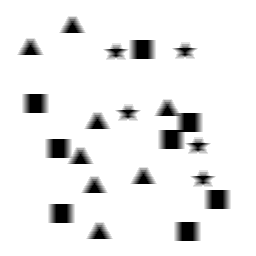
Squares: 8
Triangles: 8
Stars: 5
Total shapes: 21